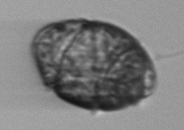
Label: Margalefidinium